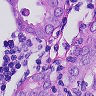
Metastatic tissue present: yes